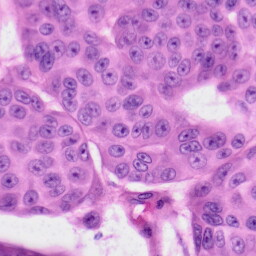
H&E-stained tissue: Skin